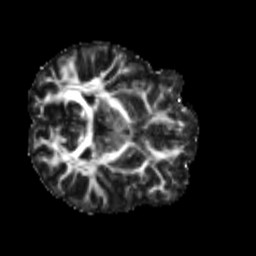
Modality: FA
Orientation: axial
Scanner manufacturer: siemens
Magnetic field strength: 3 T
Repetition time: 4 s
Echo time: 0.0594 s